Question: I'm working on multi-lang website. Trying to design optimal db schema for this purpose.

As you see, there are 2 tables: 'langs' and 'menu'.
For ex. lets take a look at multi-language navigation generation from MySQL table. In PHP backend, while generating navigation from database
- 'menu'- 'langs''name''menu'
How do you think, is it optimal way, or is there more efficient solution? Please, give me database related answers, not file. (for ex. gettext,... etc)
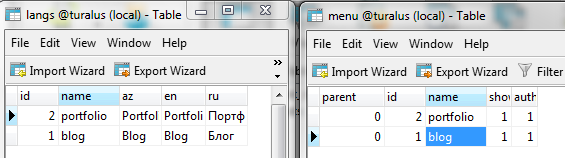
Answer: It would be better if the 'langs' table contained a 'language' column, with one row for each translation. This allows you to add another language later and only have to apply data changes (rather than having to re-write queries).
As you've already implied, performing a left join and falling back to a default language held directly in the 'menus' table is also a good idea (in which case, you don't need to hold a translation for e.g. 'en' in the 'langs' table, since the english version will always be available).
You may also want to consider storing country-specific translations (if, say, there are multiple spanish speaking countries where the translations can be different), and following a fallback strategy of finding: 'language-country', 'language', 'English' translations.